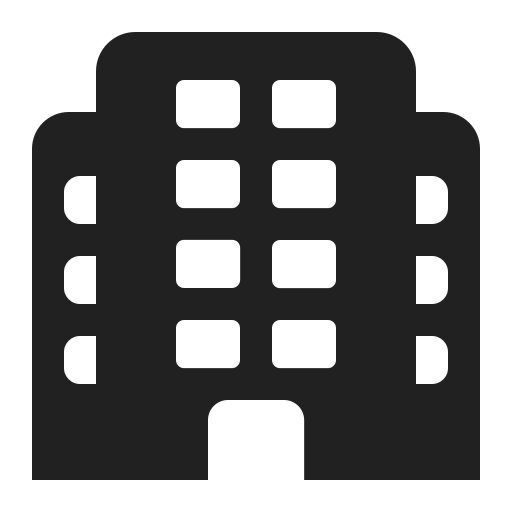
office building high contrast